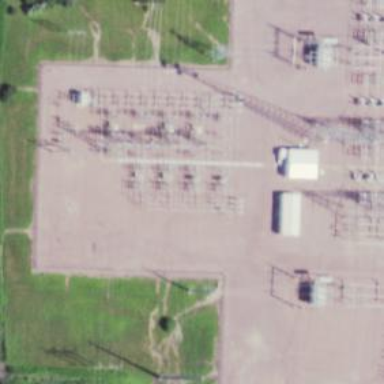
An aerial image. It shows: Switch for power supply.